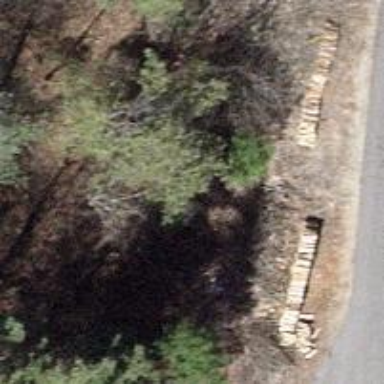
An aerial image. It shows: Bench for seating.